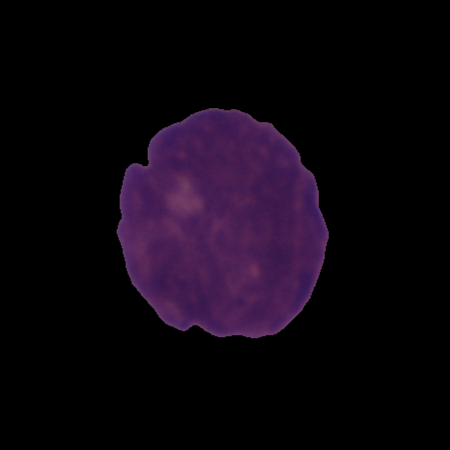
Label: cancer